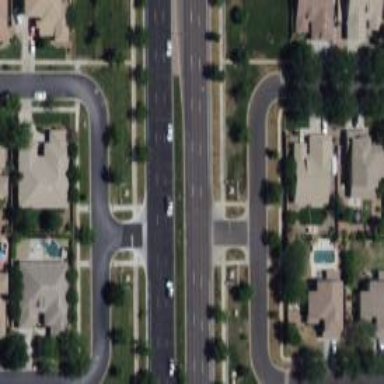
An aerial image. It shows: Secondary road with asphalt surface.